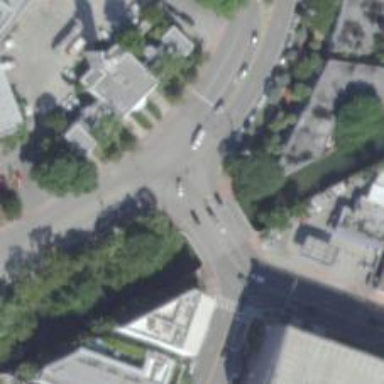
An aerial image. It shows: Asphalt footway with uncontrolled pedestrian crossing marked with lines.